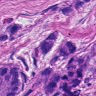
Metastatic tissue present: yes